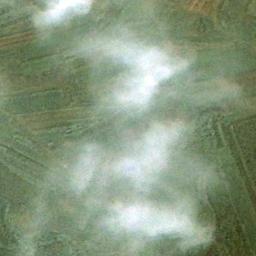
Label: cloud